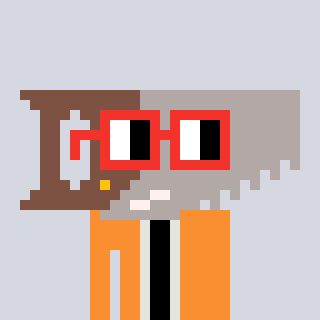
a pixel art character with square red glasses, a saw-shaped head and a orange-colored body on a cool background